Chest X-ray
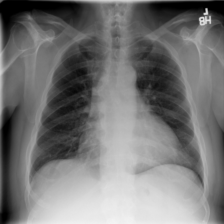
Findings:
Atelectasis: negative
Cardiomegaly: positive
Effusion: negative
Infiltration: negative
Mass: negative
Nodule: negative
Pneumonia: negative
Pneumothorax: negative
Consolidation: negative
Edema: negative
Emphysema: negative
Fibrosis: negative
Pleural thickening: negative
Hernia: negative